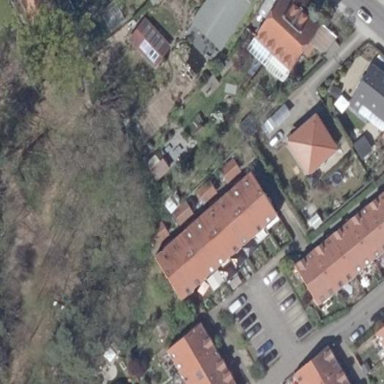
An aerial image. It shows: Residential building.